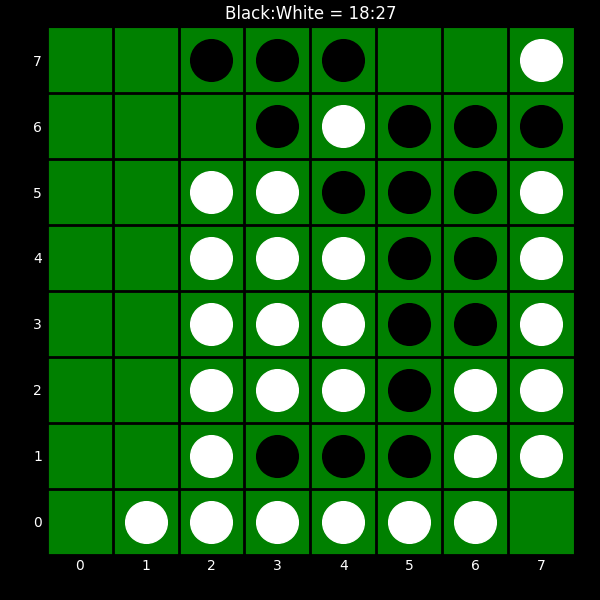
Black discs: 18
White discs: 27